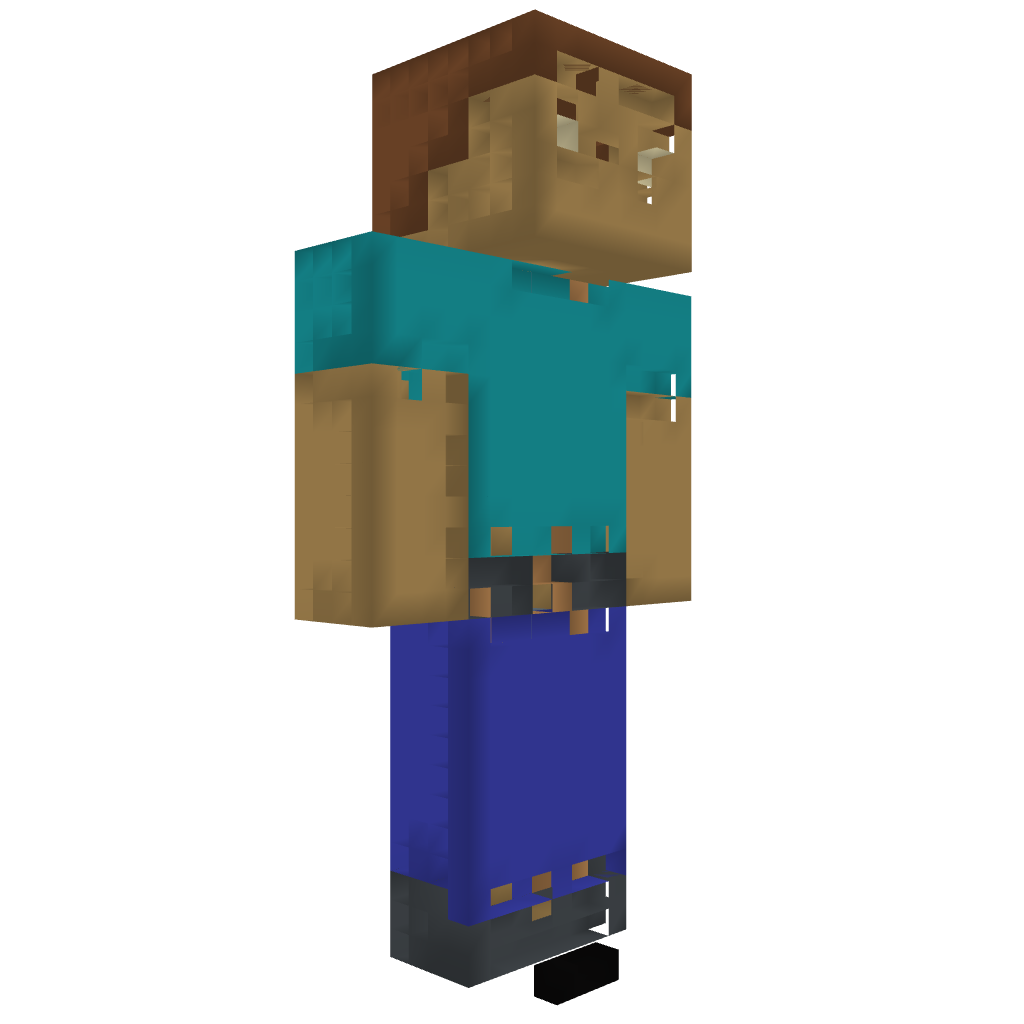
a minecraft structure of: Minecraft dude